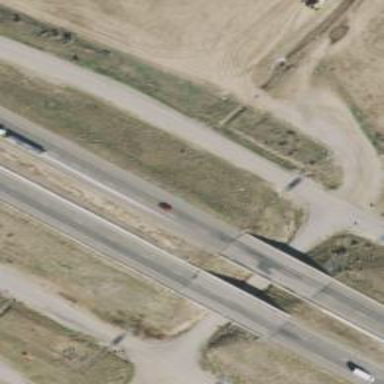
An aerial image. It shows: Motorway bridge with asphalt surface.